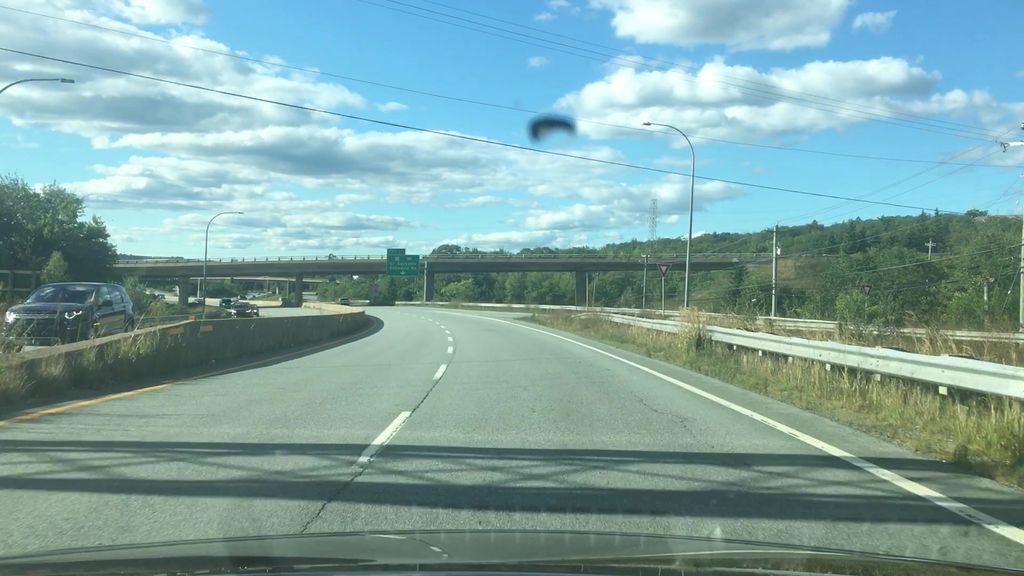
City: halifax